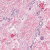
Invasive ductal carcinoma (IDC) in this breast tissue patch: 0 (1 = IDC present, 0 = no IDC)